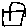
Label: square